Interaction volume radius: 5 \u00c5
Interaction volume height: 10 \u00c5
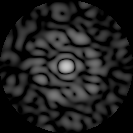
Disorder parameter: 0.838